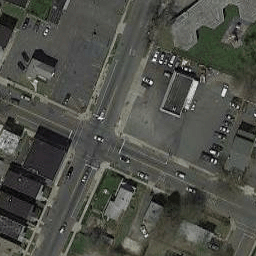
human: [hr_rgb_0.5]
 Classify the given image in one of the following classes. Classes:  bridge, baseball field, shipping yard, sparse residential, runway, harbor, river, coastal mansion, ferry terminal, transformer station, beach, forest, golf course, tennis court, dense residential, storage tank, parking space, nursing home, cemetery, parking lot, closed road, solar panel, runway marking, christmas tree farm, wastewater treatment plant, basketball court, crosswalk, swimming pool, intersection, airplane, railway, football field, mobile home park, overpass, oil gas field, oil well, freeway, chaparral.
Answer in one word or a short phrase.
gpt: intersection